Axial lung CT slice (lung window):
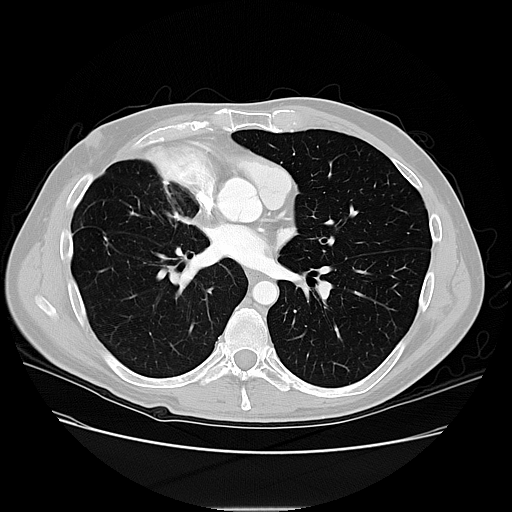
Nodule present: no